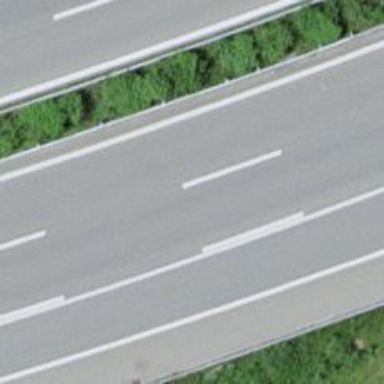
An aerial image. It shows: Asphalt motorway.